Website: lowes
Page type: billing-address
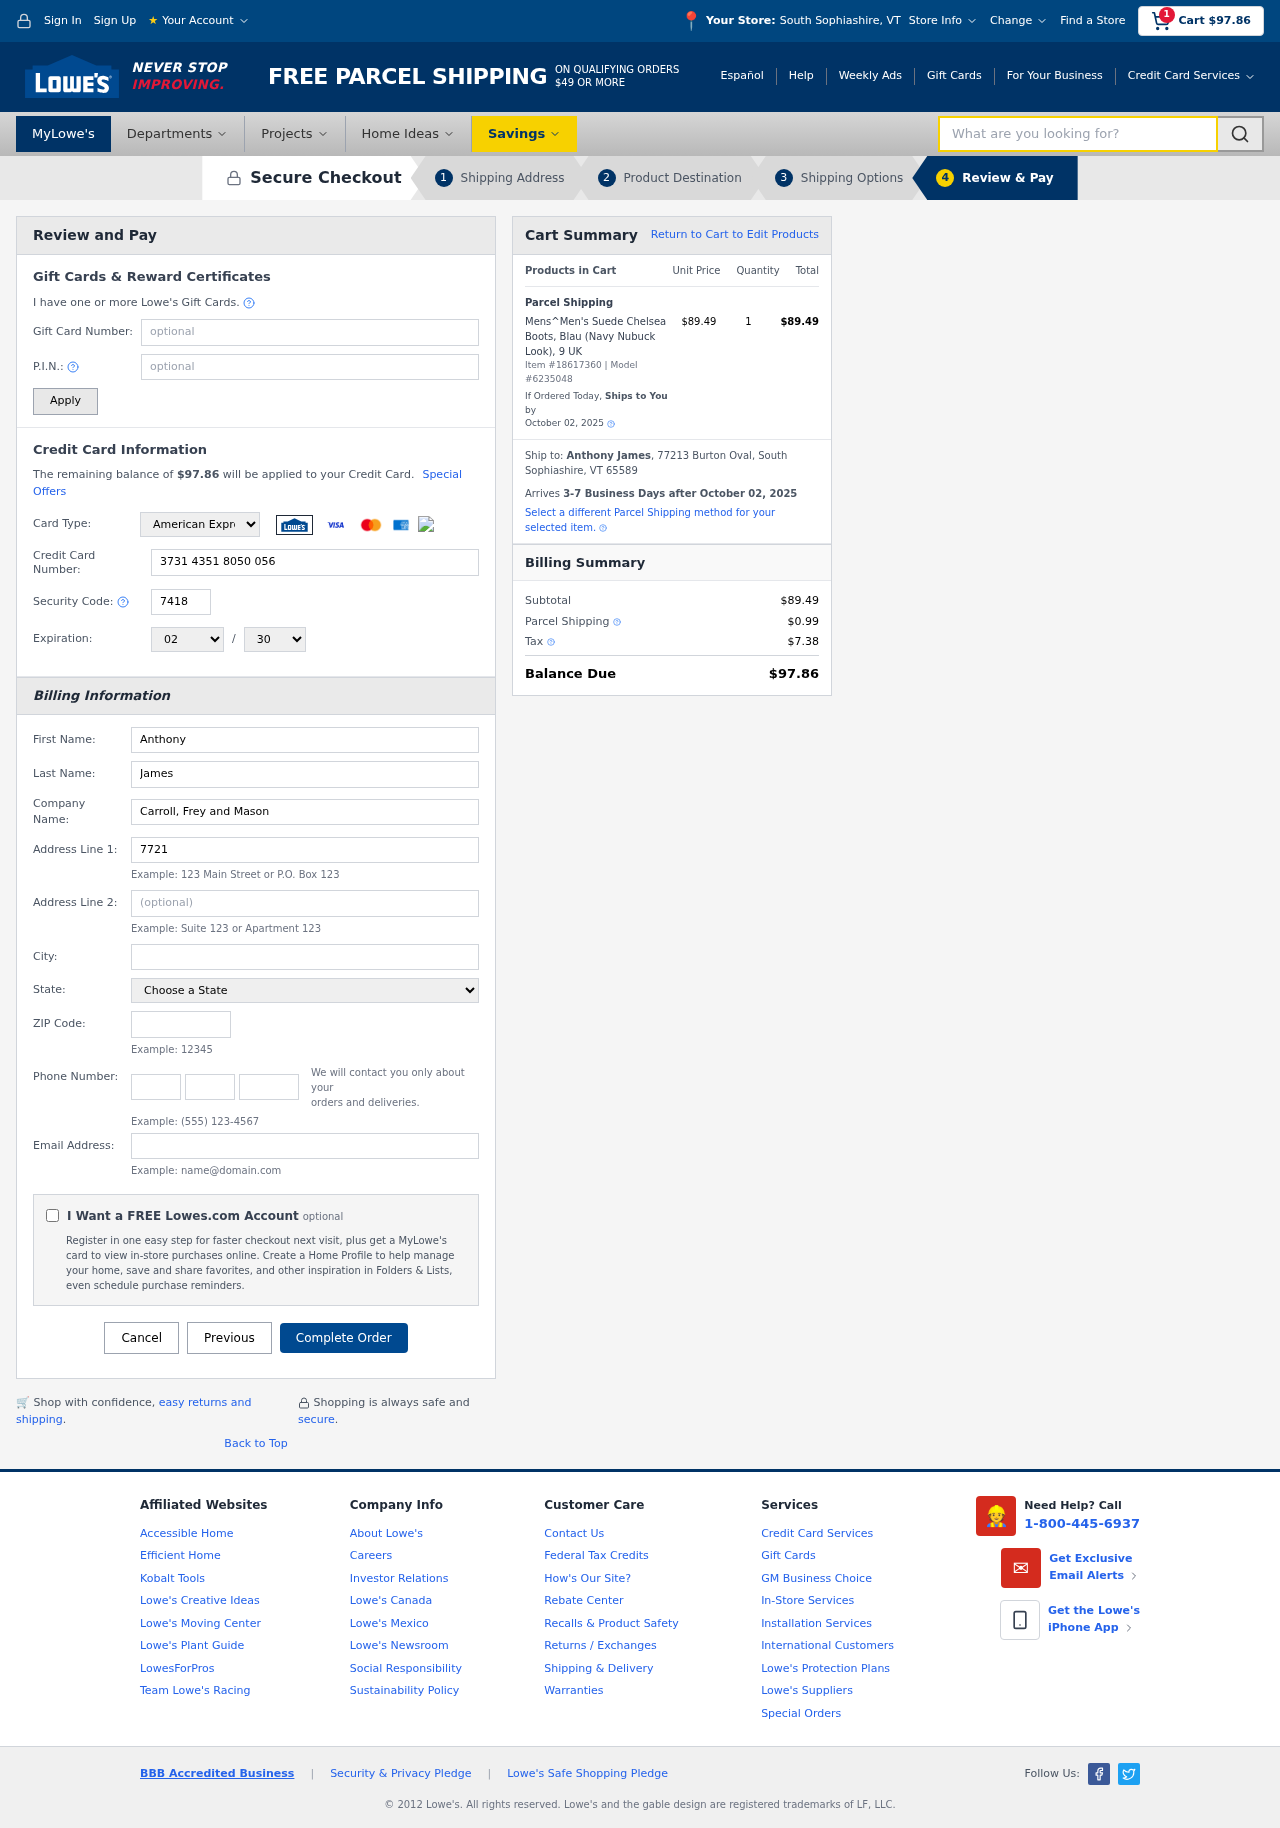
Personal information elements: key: PII_CARD_CVV
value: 7418
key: PII_CARD_EXPIRY_MONTH
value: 02
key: PII_CARD_EXPIRY_YEAR
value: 30
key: PII_CARD_NUMBER
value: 3731 4351 8050 056
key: PII_CARD_TYPE
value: American Express
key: PII_CITY
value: South Sophiashire
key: PII_CITY_STATE
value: South Sophiashire, VT
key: PII_COMPANY
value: Carroll, Frey and Mason
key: PII_EMAIL
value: ajames@yahoo.com
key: PII_FIRSTNAME
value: Anthony
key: PII_FULLNAME
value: Anthony James
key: PII_LASTNAME
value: James
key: PII_PHONE_AREA
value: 557
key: PII_PHONE_PREFIX
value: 563
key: PII_PHONE_SUFFIX
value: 1080
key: PII_POSTCODE
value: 65589
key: PII_STATE
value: Vermont
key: PII_STREET
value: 77213 Burton Oval
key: PII_CITY_STATE_ZIP
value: South Sophiashire, VT 65589
Product elements: key: PRODUCT1_NAME
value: Mens^Men's Suede Chelsea Boots, Blau (Navy Nubuck Look), 9 UK
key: PRODUCT1_PRICE
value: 89.49
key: PRODUCT1_QUANTITY
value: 1
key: PRODUCT_ITEM_NUMBER
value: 18617360
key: PRODUCT_MODEL_NUMBER
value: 6235048
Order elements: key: ORDER_SUBTOTAL
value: $97.86
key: ORDER_TOTAL
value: $97.86
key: ORDER_SHIPPING_DATE
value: October 02, 2025
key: ORDER_SUBTOTAL
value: $89.49
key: ORDER_DELIVERY_DATE
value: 3-7 Business Days after October 02, 2025
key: ORDER_SHIPPING_DATE2
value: October 02, 2025
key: ORDER_SUBTOTAL2
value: $89.49
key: ORDER_SHIPPING_COST
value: $0.99
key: ORDER_TAX
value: $7.38
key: ORDER_TOTAL2
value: $97.86
Search elements: key: HEADER_SEARCH
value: What are you looking for?